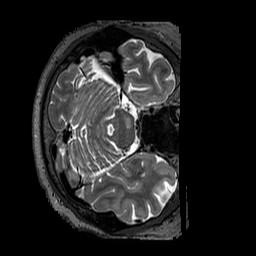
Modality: T2w
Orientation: axial
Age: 56
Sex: male
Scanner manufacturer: siemens
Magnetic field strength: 3 T
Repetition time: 3.2 s
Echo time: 0.567 s